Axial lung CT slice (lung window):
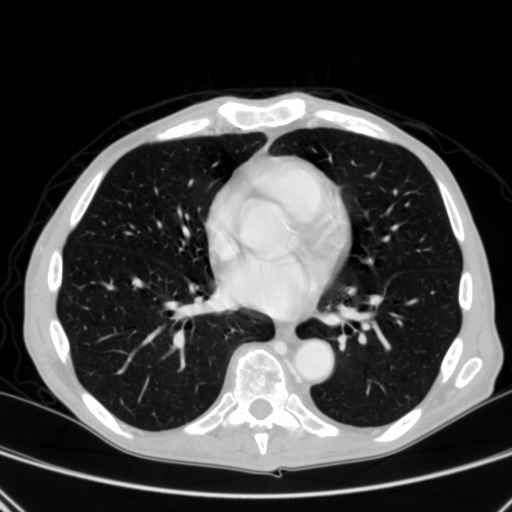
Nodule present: no